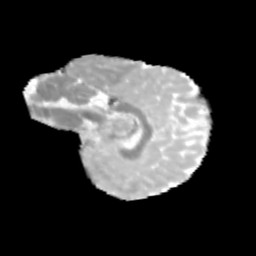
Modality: MD
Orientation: sagittal
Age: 10
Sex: male
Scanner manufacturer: siemens
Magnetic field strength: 3 T
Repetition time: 3.8 s
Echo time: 0.07 s